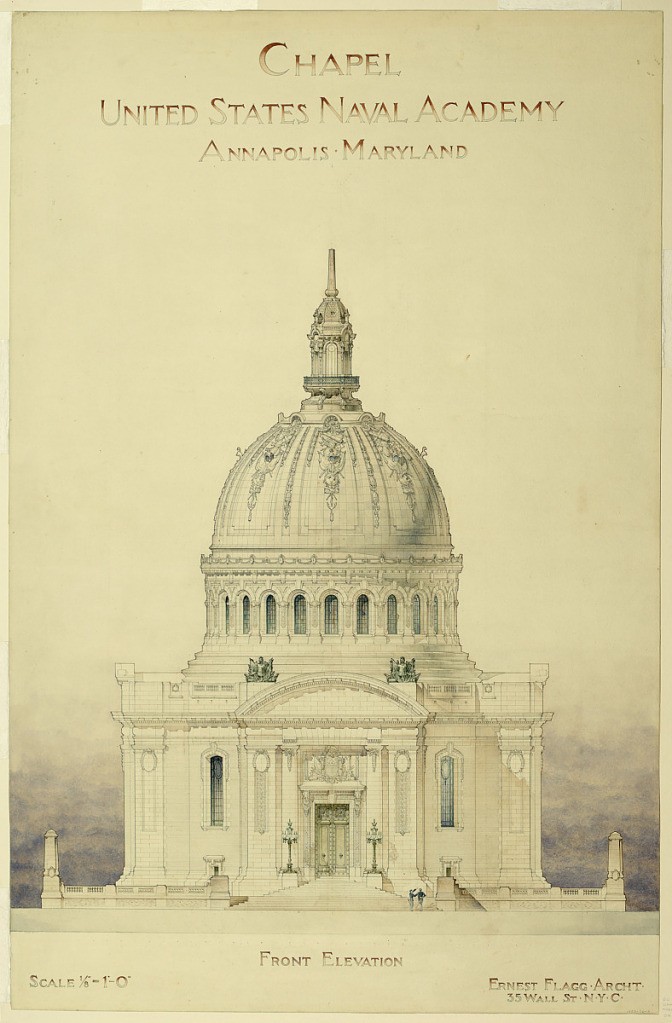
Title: Front Elevation of Chapel, United States Naval Academy, Annapolis, Maryland
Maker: Ernest Flagg, American, 1857–1947
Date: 1903
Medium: Brush and watercolor, pen and ink, graphite on paper
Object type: Drawing
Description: Front elevation of a monumental building surmounted by a tall dome.